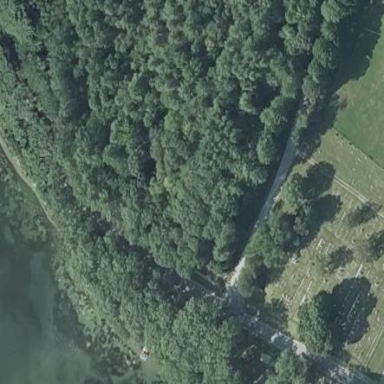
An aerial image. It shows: Cemetery.